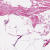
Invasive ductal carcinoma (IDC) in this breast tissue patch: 0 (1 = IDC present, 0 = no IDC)